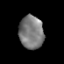
Tissue: prostate
Cell type: Myeloid cells
Senescence score: 0.3111
Nuclear area (px): 796
Mean DAPI intensity: 122.925